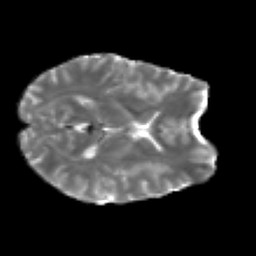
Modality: T2w
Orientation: axial
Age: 26
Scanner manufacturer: siemens
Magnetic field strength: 3 T
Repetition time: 2.2 s
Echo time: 0.084 s